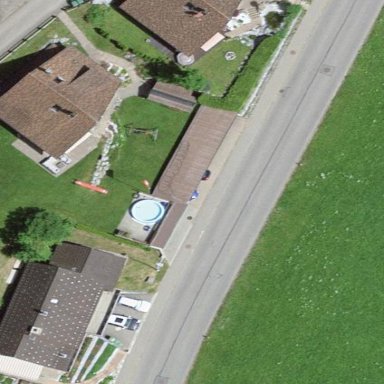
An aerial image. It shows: Carport structure.